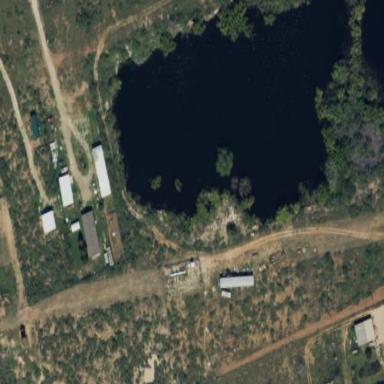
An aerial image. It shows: Pond with natural water.